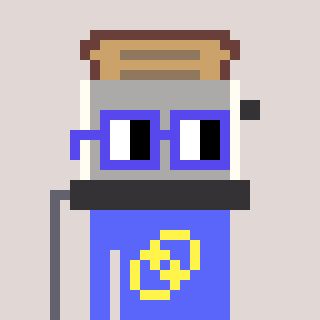
a pixel art character with square blue glasses, a toaster-shaped head and a purple-colored body on a warm background